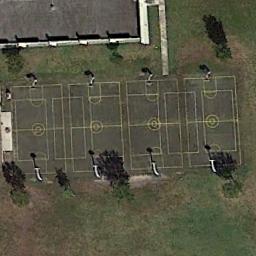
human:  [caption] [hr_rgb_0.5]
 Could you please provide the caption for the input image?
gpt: There are four basketball courts in the middle of grass .

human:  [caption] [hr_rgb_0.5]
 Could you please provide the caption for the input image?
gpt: Four basketball courts on the grass are next to a building .

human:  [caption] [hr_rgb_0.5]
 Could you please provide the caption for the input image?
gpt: An open space is next to the basketball courts .

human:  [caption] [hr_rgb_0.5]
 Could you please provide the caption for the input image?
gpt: Four basketball courts on the lawn and the open area beside .

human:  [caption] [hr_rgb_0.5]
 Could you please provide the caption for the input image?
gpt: The basketball court is surrounded by trees .